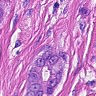
Metastatic tissue present: yes